Question: I want to make a list with filename from a folder and show all the files that are present in that folder with a particular extension. I want the list to be selectable so that I can select and delete the file from the list or edit it. I know how to select all files from a folder but don't know how to show it in <URL>.
'''
File folder = new File("c:/");
File[] listOfFiles = folder.listFiles();
'''

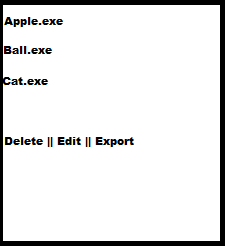
Answer: This <URL>.